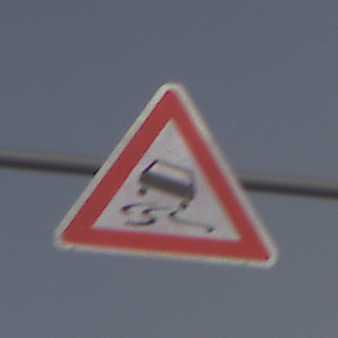
Verkehrszeichen: SchleuderOderRutschgefahr
Umgebung: Outdoor, Nature
Tageszeit: MorningAfternoon
Wetter: PartlyCloudy
Licht: Natural
Jahreszeit: NotSpecified
Kontrast: MediumContrast